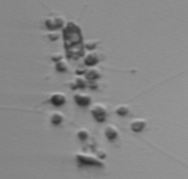
Label: Chaetoceros_didymus_TAG_external_flagellate